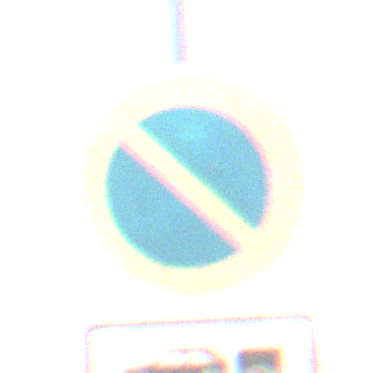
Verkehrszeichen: EingeschraenktesHalteverbot
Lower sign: MehrspurigeFahrzeuge4
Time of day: Midday
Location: Outdoor (Nature)
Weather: PartlyCloudy
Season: NotSpecified
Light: Natural